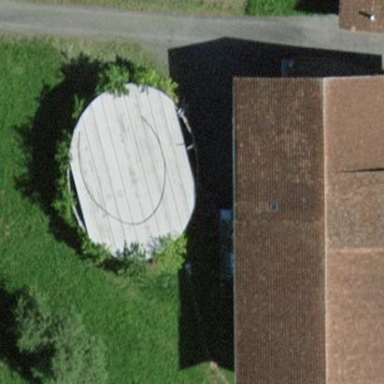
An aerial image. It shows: Storage tank with man-made structure.